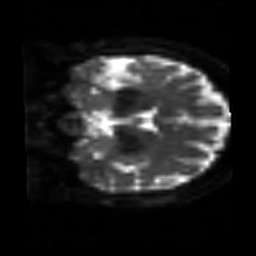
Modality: sbref
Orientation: coronal
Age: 59
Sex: female
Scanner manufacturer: siemens
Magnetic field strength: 3 T
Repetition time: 3.2 s
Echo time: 0.081 s